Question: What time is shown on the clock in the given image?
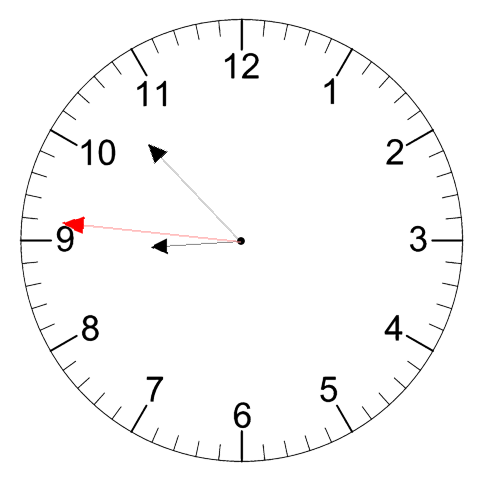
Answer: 08:52:46